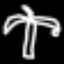
Label: palm tree